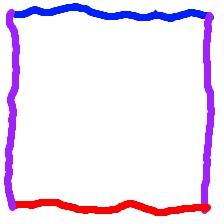
Shape: square